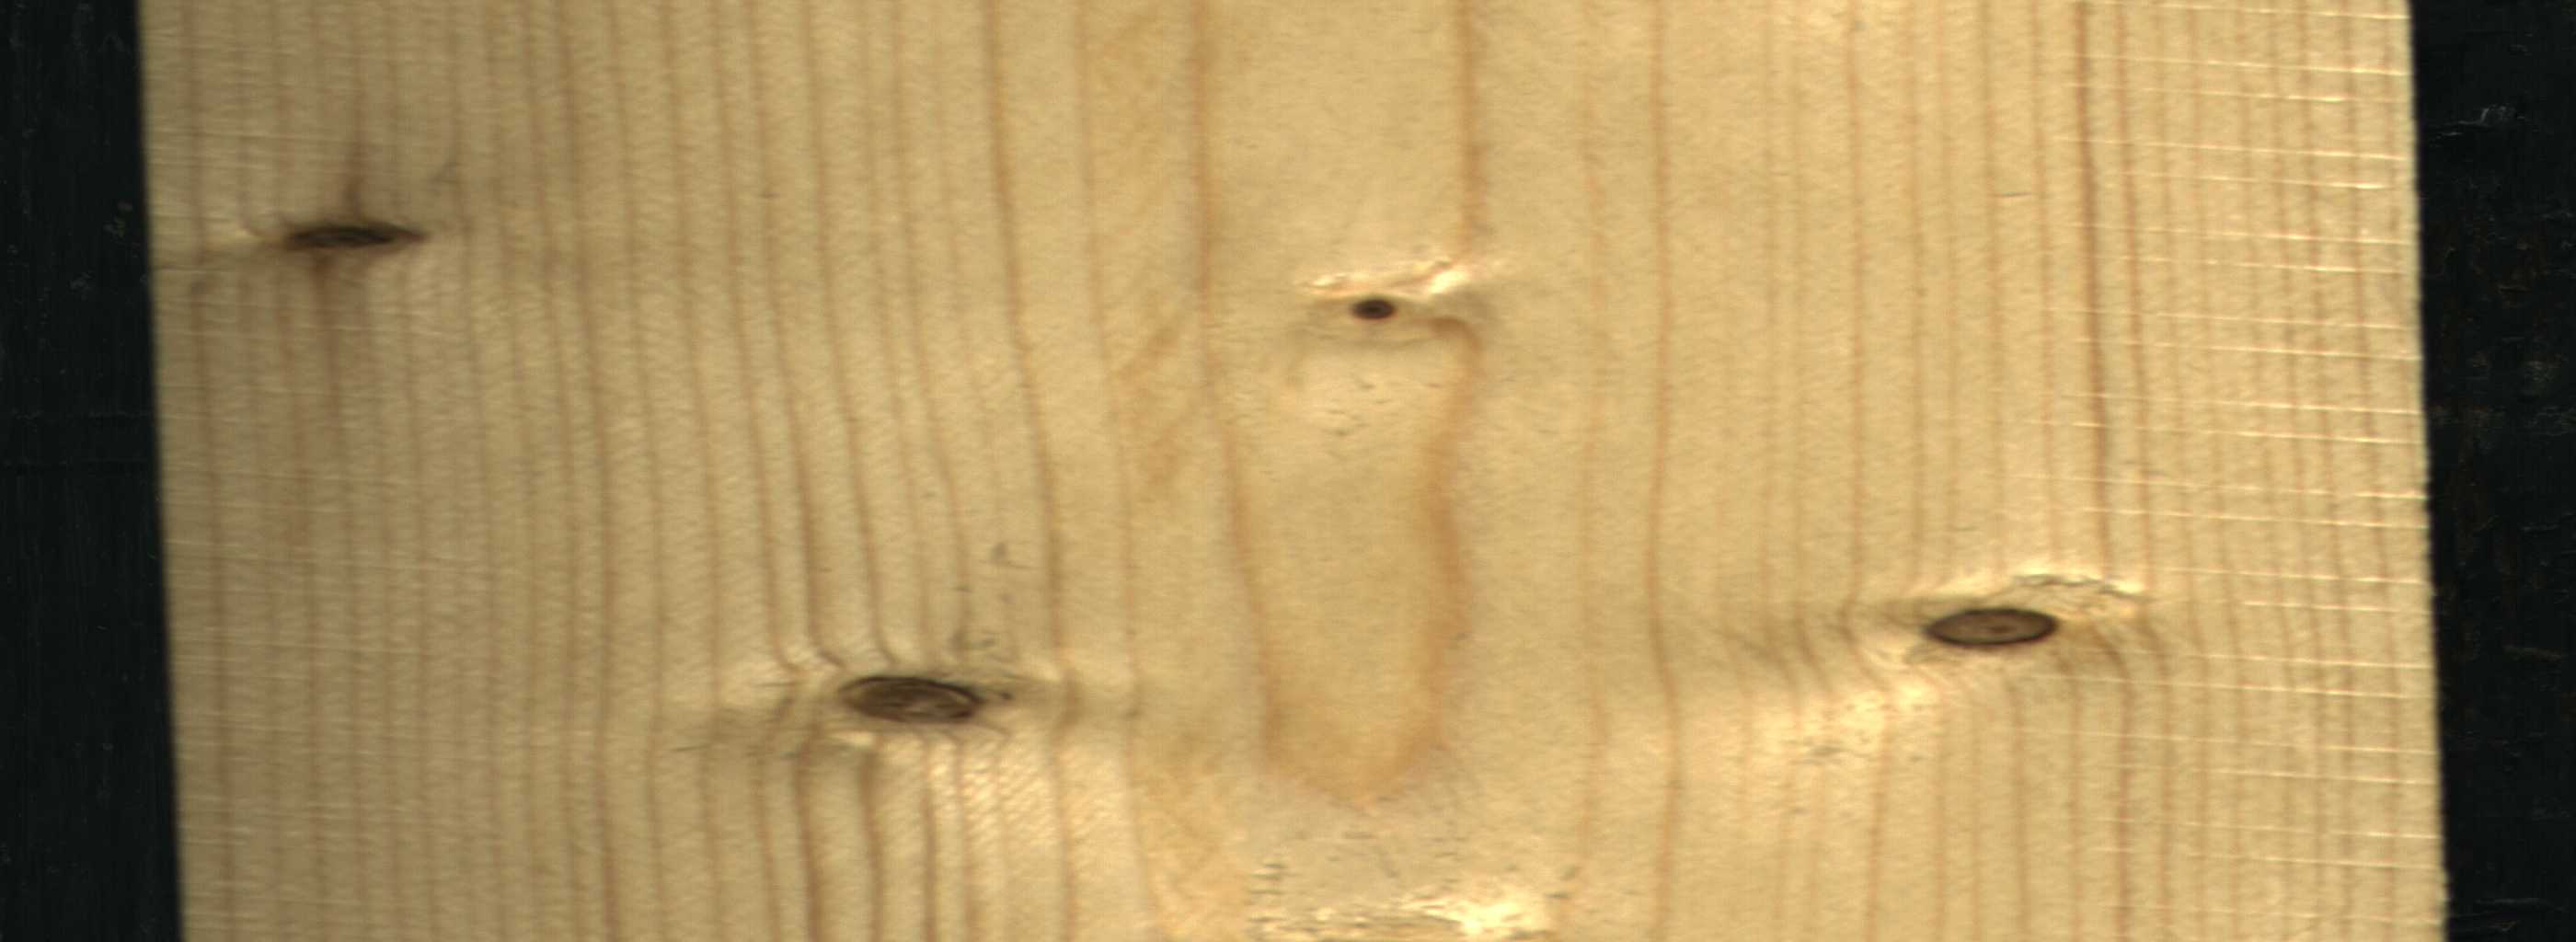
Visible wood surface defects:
Dead_Knot
Dead_Knot
Dead_Knot
Dead_Knot
Live_Knot
Live_Knot